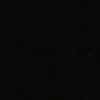
Label: space